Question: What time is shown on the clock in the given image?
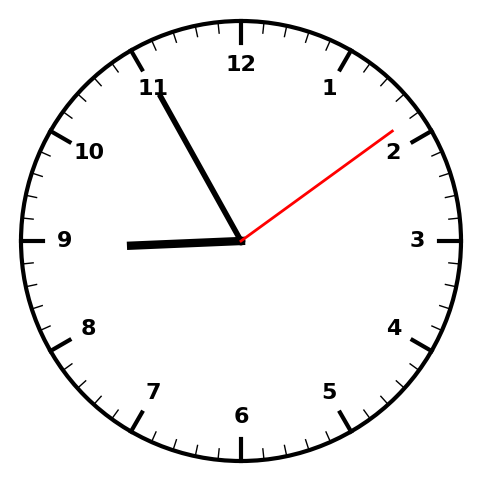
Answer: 08:55:09